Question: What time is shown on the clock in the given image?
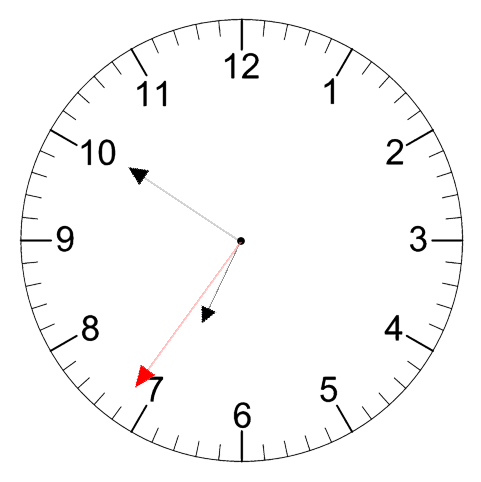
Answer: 06:50:36